Question: I am trying to remove the regression line from geom_smooth and only keep the confidence interval. I have tried 'size = 0', 'size = NULL', and 'size = NA', but none work. Is there a simple workaround that anyone knows?
'''
baseball <- ddply(x, .(id), transform, bat.avg = h/ab)
hank <- subset(baseball, id == 'aaronha01')
ggplot(hank, aes(x = year, y = bat.avg)) +
geom_line(size = 1.2, color = '#336699') +
geom_smooth(fill = '#bf3030', size = NA) +
labs(x = '', y = '')
'''

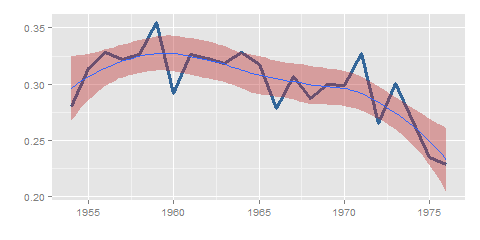
Answer: You can set 'linetype=0' inside 'geom_smooth()' to remove line.
'''
ggplot(mtcars,aes(wt,mpg))+geom_smooth(linetype=0)
'''